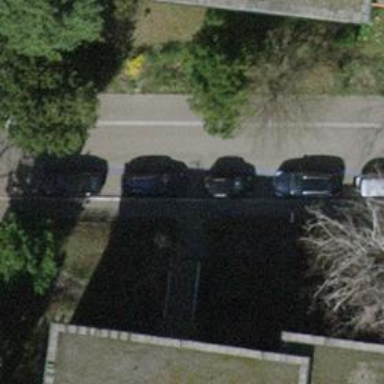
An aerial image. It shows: Residential road with asphalt surface. Both sides have sidewalks.